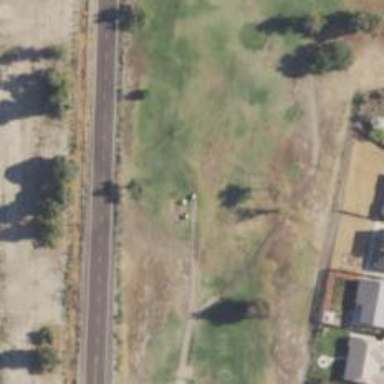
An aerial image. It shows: Path for both road and golf.